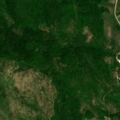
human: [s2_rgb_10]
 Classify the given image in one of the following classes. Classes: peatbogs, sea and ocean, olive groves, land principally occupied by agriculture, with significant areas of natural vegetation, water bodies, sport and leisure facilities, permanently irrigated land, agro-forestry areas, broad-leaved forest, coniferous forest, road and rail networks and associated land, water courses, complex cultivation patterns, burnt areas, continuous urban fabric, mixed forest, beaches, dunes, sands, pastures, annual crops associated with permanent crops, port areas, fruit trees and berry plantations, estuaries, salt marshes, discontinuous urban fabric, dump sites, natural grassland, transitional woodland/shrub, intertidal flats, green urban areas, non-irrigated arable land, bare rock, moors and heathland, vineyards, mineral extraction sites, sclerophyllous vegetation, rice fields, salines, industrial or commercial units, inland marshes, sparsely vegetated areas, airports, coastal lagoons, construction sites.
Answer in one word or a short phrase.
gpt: sport and leisure facilities, land principally occupied by agriculture, with significant areas of natural vegetation, broad-leaved forest, transitional woodland/shrub